A spectrogram of one vibration snapshot from a rotating bearing is shown (time on one axis, frequency on the other). What is the most likely bearing condition (normal, inner_race, outer_race, ball)?
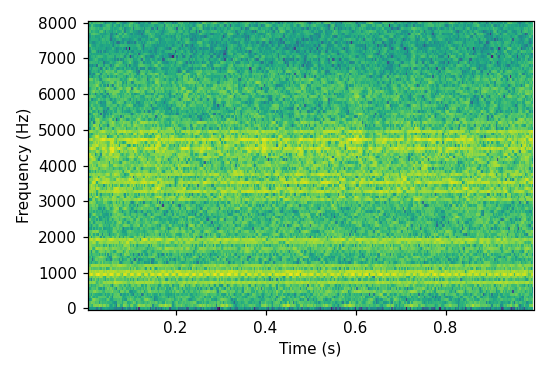
Answer: outer_race